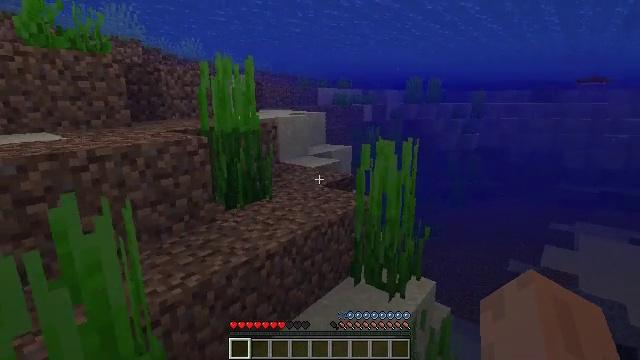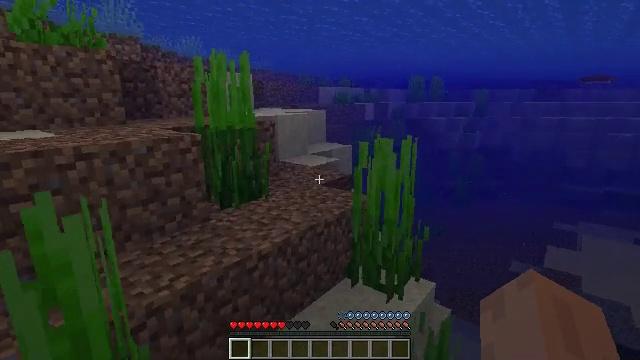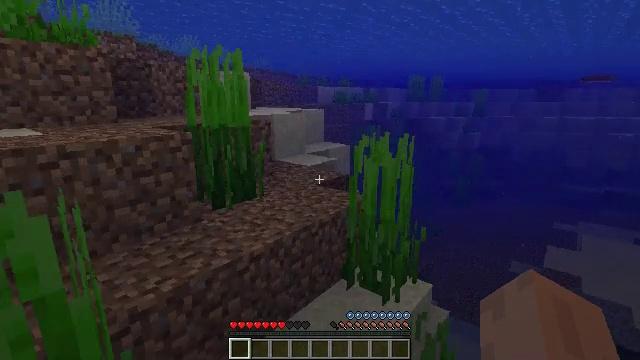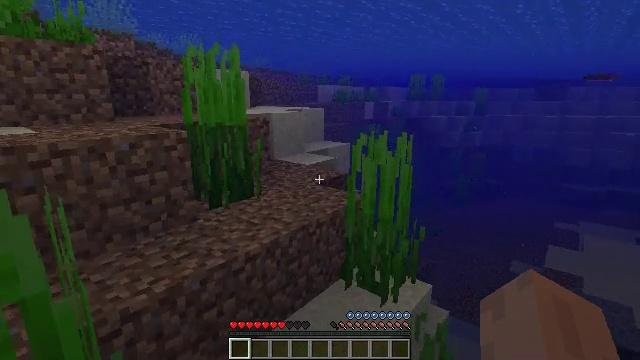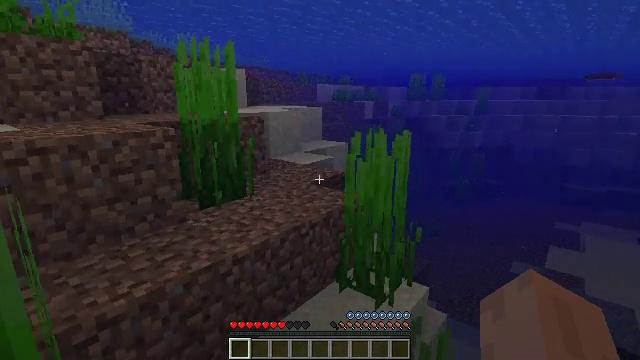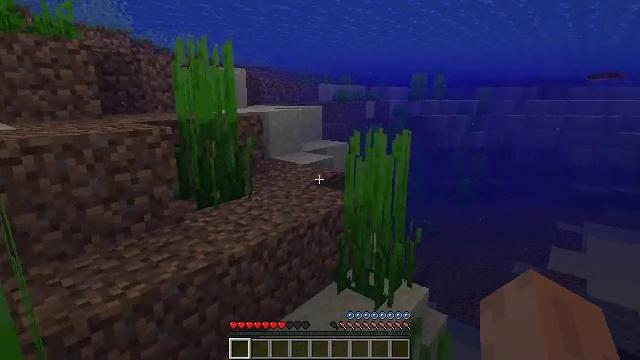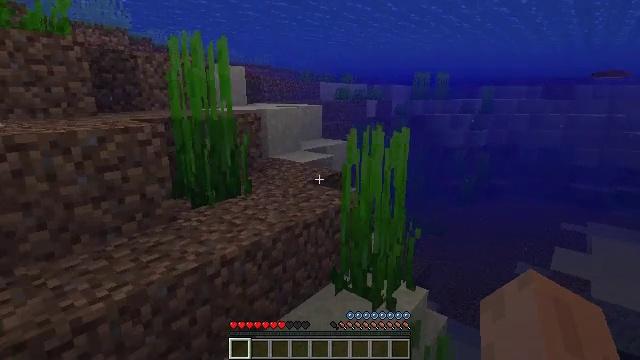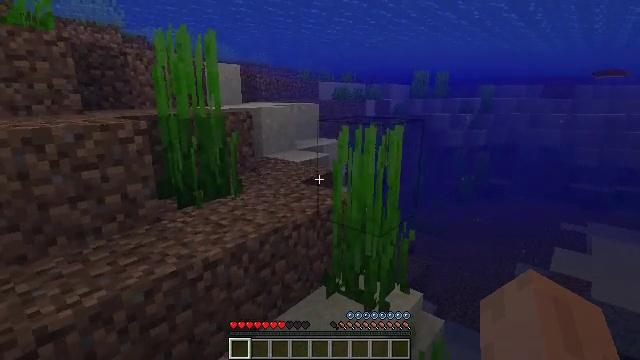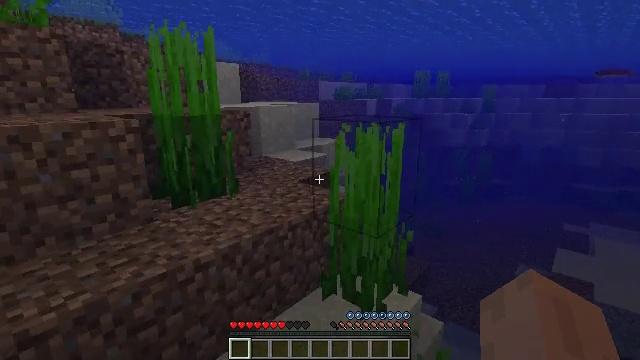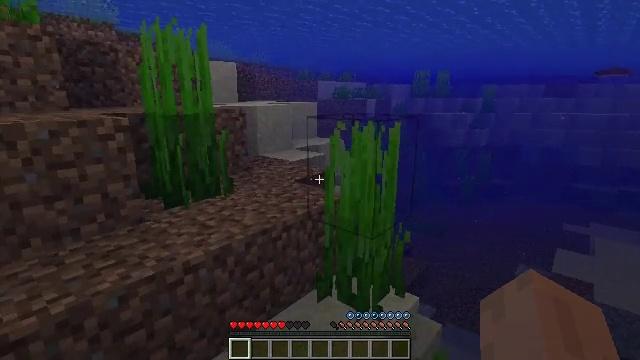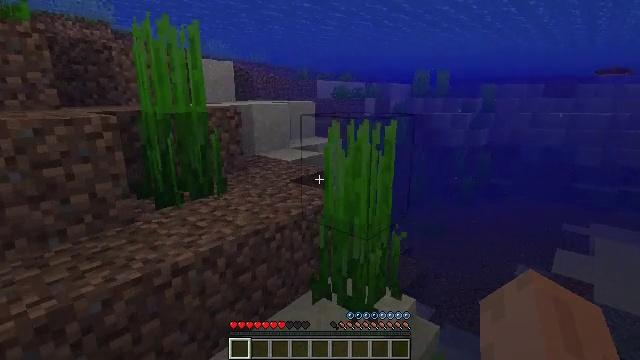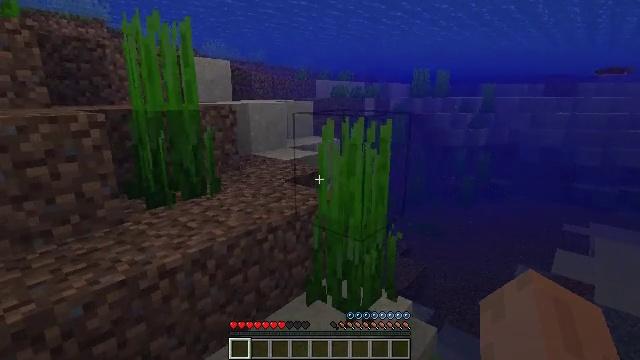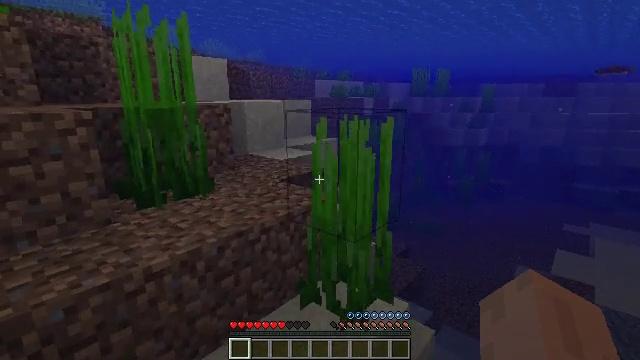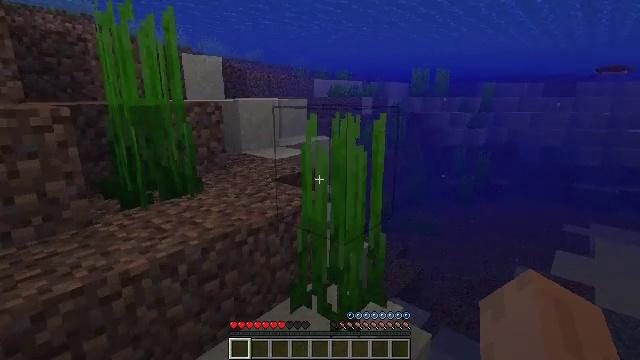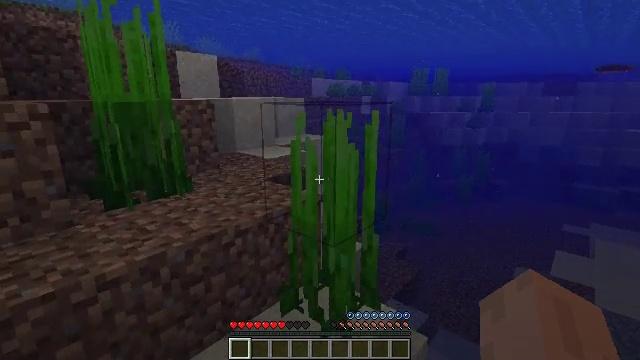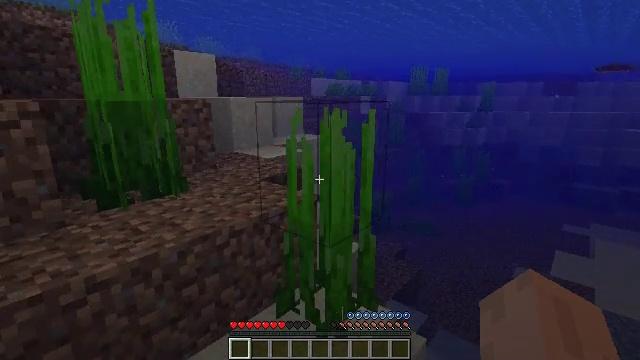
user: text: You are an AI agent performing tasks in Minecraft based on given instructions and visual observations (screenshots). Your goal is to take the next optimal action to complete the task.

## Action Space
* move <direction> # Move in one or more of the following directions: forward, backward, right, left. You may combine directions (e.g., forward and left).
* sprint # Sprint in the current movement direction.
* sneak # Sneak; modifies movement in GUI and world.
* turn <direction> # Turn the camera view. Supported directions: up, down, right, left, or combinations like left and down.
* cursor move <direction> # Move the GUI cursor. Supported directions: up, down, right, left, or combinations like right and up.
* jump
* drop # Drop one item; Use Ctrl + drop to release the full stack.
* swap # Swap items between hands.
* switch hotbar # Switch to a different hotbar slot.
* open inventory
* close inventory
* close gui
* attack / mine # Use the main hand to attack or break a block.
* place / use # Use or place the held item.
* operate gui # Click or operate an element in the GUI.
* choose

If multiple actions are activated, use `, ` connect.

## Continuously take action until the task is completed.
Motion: motion action
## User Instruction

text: Collect birch planks from structures.
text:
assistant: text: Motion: move forward and move right, attack / mine
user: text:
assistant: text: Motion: move forward and move right, attack / mine
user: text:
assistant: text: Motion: move forward and move right, attack / mine
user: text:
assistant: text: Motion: move forward and move right, attack / mine
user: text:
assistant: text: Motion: move forward and move right, attack / mine
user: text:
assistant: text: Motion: move forward and move right, attack / mine
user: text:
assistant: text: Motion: move forward and move right, attack / mine
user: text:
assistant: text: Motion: move forward and move right, attack / mine
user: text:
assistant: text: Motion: move forward and move right, attack / mine
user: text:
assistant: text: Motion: move forward and move right, attack / mine
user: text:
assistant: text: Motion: move forward and move right, attack / mine
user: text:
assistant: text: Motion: move forward and move right, attack / mine
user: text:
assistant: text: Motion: move forward and move right, attack / mine
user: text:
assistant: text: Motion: move forward and move right, attack / mine
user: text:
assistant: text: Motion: move forward and move right, attack / mine
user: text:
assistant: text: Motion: move forward and move right, attack / mine
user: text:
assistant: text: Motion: move forward and move right, attack / mine
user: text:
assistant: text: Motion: move forward and move right, attack / mine
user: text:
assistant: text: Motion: move forward and move right, attack / mine
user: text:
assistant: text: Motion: move forward and move right, attack / mine
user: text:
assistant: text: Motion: move forward and move right, attack / mine
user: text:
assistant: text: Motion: move forward and move right, attack / mine
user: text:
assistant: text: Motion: move forward and move right, attack / mine
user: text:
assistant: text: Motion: move forward and move right, attack / mine
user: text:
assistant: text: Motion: move forward and move right, attack / mine
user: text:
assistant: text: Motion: move forward and move right, attack / mine
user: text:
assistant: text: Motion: move forward and move right, attack / mine
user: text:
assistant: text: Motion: move forward and move right, attack / mine
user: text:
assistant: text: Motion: move forward and move right, attack / mine
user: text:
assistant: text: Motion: move forward and move right, attack / mine